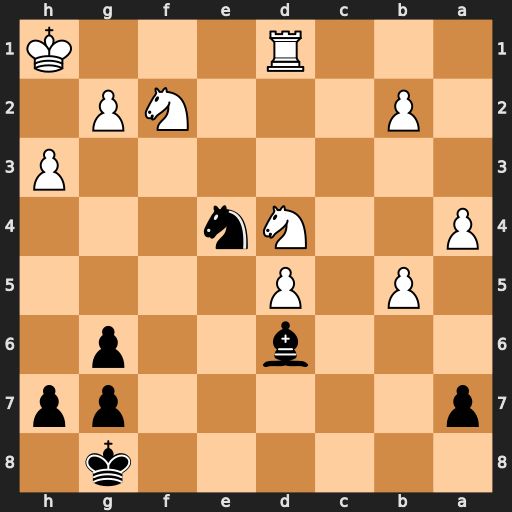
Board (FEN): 6k1/p5pp/3b2p1/1P1P4/P2Nn3/7P/1P3NP1/3R3K
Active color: b
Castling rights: -
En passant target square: -
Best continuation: Nxf2+ Kg1 Nxd1